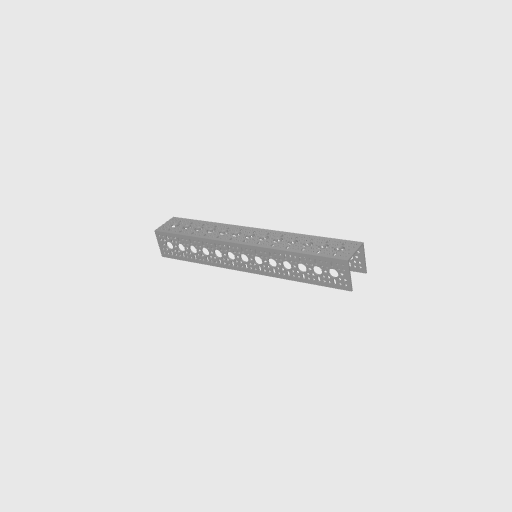
Part: UChannel13H